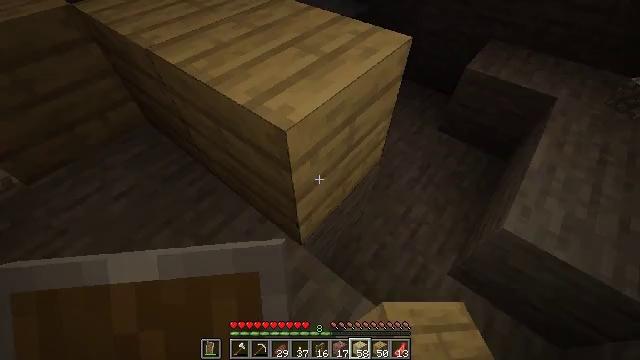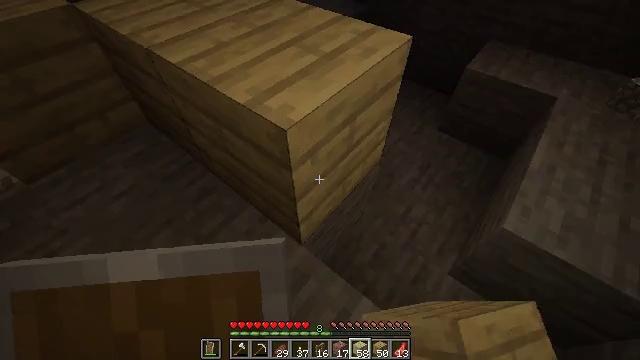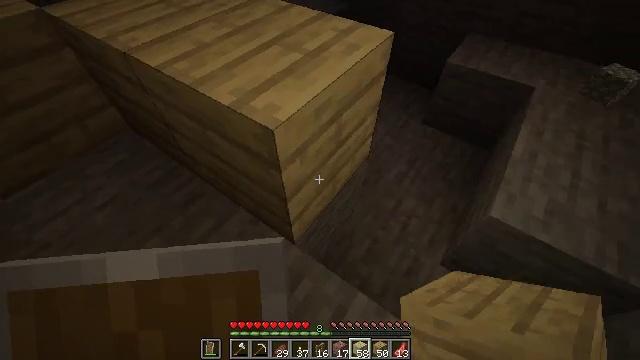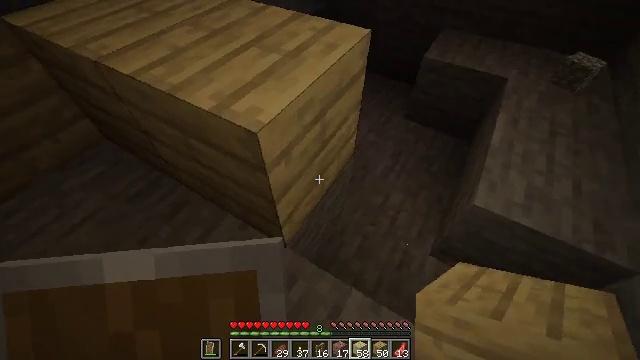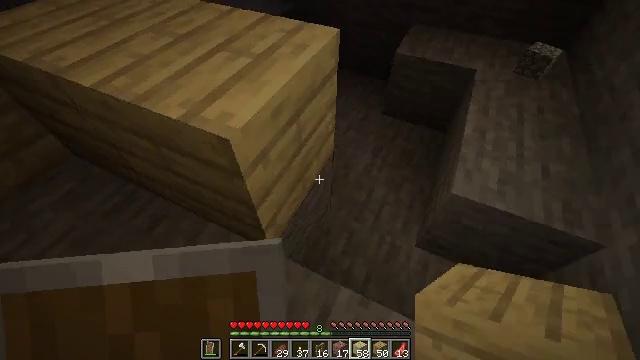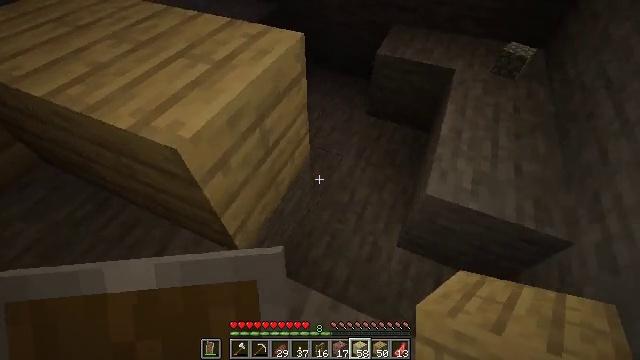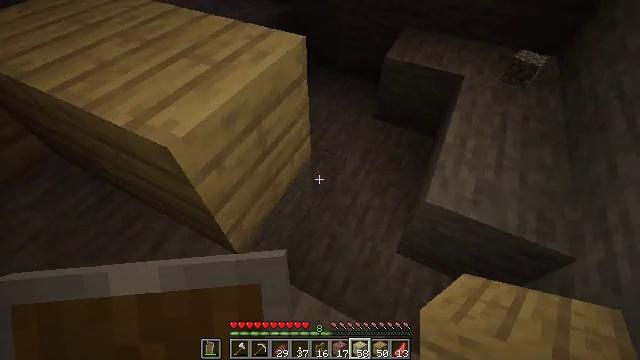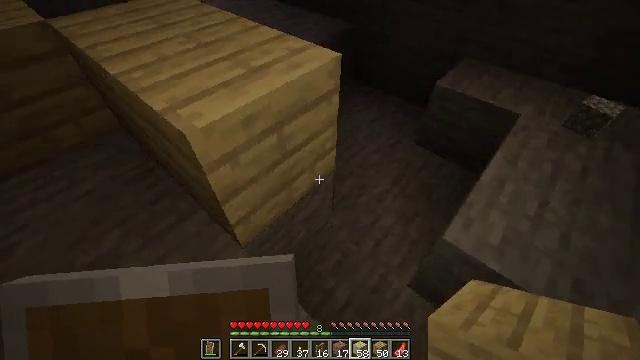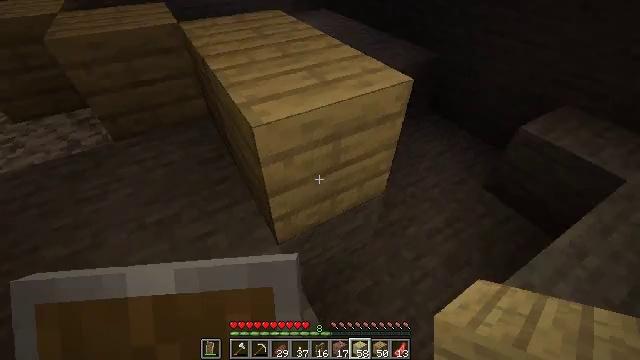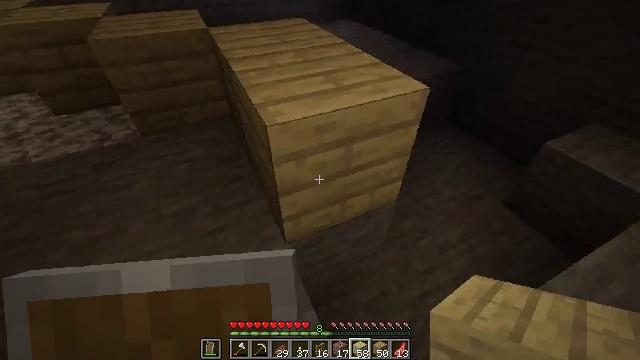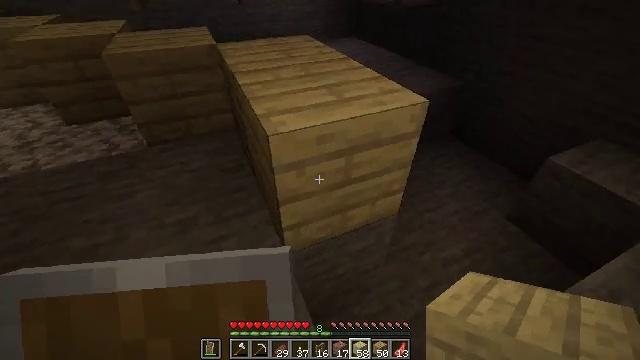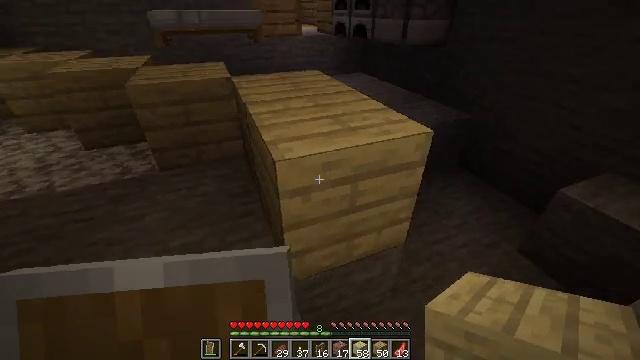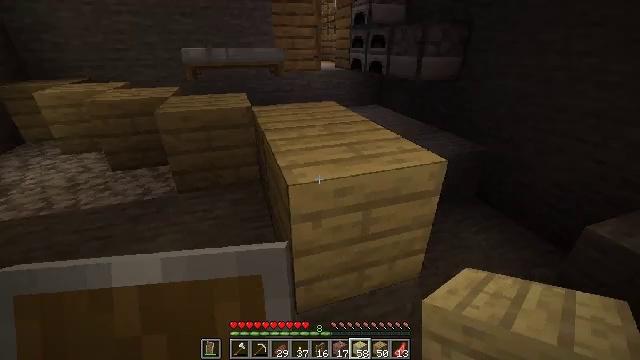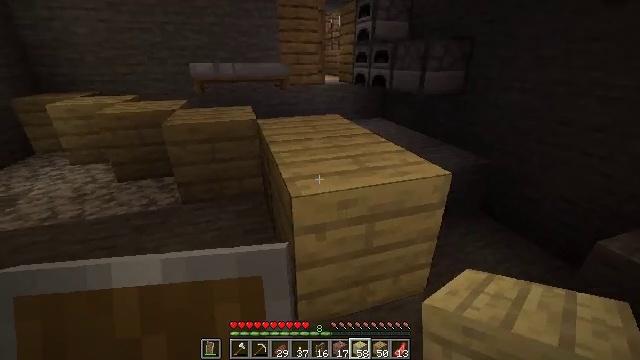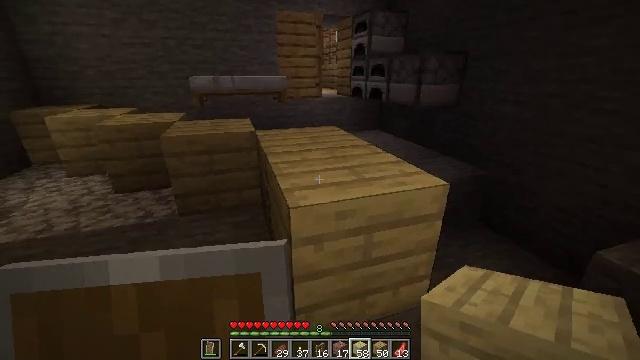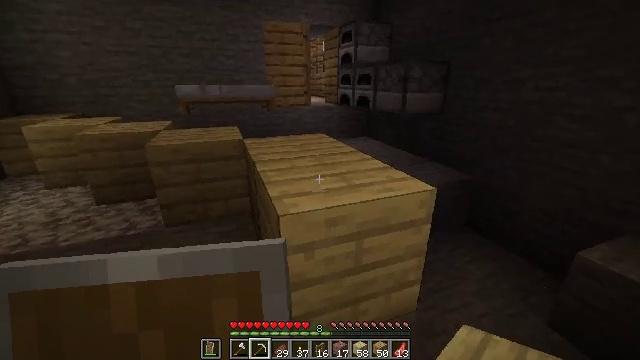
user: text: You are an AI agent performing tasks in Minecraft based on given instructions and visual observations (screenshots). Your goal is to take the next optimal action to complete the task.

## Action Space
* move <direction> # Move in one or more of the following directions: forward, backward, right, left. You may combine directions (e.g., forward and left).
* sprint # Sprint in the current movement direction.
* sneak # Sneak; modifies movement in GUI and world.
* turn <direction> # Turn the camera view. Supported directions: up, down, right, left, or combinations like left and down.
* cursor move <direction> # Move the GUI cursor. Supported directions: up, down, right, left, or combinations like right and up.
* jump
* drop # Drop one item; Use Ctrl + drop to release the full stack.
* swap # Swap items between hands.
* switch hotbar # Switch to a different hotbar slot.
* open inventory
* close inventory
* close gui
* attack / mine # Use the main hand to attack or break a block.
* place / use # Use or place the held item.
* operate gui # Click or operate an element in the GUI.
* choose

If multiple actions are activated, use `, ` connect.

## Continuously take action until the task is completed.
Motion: motion action
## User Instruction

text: Attack the birch planks to recycle them.
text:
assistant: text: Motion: no_op
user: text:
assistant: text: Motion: turn right
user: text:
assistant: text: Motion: turn right
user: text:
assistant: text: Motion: move right, turn right
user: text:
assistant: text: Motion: move right, turn right
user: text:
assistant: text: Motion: move right, turn left
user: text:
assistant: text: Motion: turn left and up
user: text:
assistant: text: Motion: turn left and up
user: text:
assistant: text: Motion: turn left and up
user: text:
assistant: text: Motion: turn left and up
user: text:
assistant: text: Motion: turn left and up
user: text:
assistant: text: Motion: turn left and up
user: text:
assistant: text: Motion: turn up
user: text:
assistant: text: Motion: turn up
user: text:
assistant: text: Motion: turn right and up, switch to hotbar 2
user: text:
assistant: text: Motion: turn right, switch to hotbar 2
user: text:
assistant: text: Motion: turn right, switch to hotbar 2
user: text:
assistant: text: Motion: no_op
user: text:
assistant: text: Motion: no_op
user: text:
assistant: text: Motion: switch to hotbar 1
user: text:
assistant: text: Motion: turn right and down, switch to hotbar 1
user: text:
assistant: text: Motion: turn down, attack / mine, switch to hotbar 1
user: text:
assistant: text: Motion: turn down, attack / mine
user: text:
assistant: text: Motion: turn down, attack / mine
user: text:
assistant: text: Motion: attack / mine
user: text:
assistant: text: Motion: move forward, attack / mine
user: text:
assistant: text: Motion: move forward, attack / mine
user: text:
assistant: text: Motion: move forward, attack / mine
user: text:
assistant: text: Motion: move forward, attack / mine
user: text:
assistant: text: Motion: move forward, turn left, attack / mine